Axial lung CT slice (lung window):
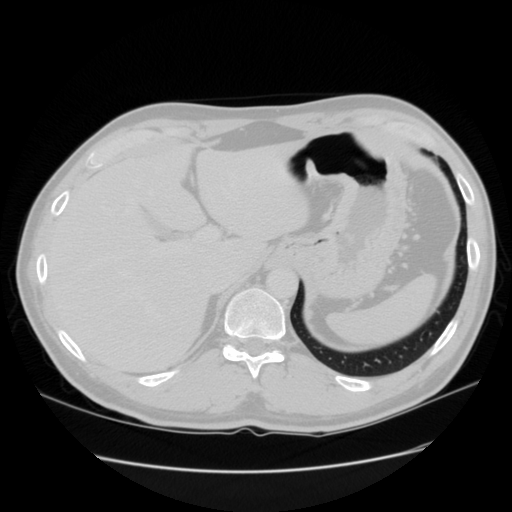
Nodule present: no